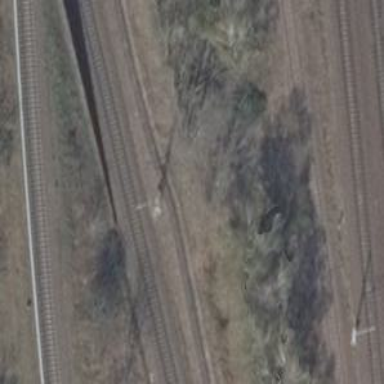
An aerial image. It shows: Electrified contact line.